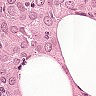
Metastatic tissue present: yes